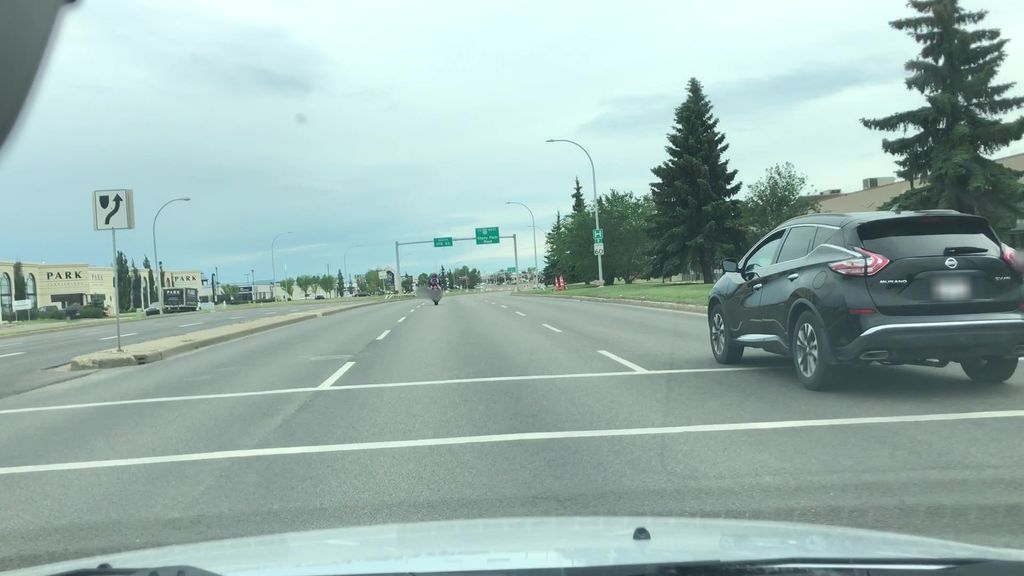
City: edmonton